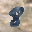
Label: 8